Question: I have been given a file by a designer that I'm required to develop. They're asking me to do a curved/arching menu:

Is this possible to create? I've never come across something like this before and am baffled as to approach this.
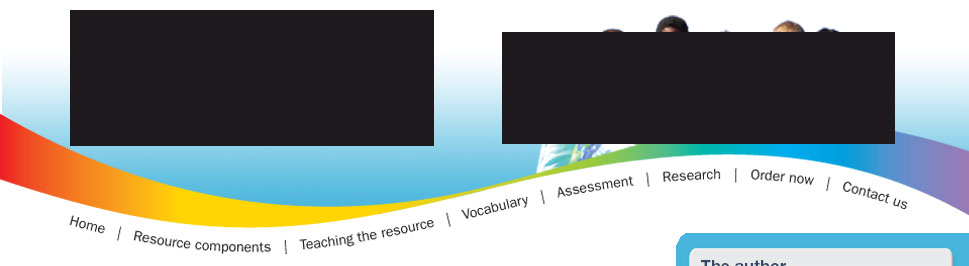
Answer: You might be able to do it with 'canvas'. See the answer to <URL> for a sample. Note that 'canvas' is not supported by IE8 and earlier, but it is otherwise pretty widely supported in modern browsers.
You might also want to look at this tutorial on <URL> since the menu in your image is somewhat sine wave shaped.
That's a lot of work though for something like this, though. Instead, you can just make it a big image and use a 'map' element to make an image map.
You could also consturct it out of a series of small images.